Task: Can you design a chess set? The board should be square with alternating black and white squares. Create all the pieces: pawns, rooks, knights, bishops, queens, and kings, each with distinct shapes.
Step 4383:
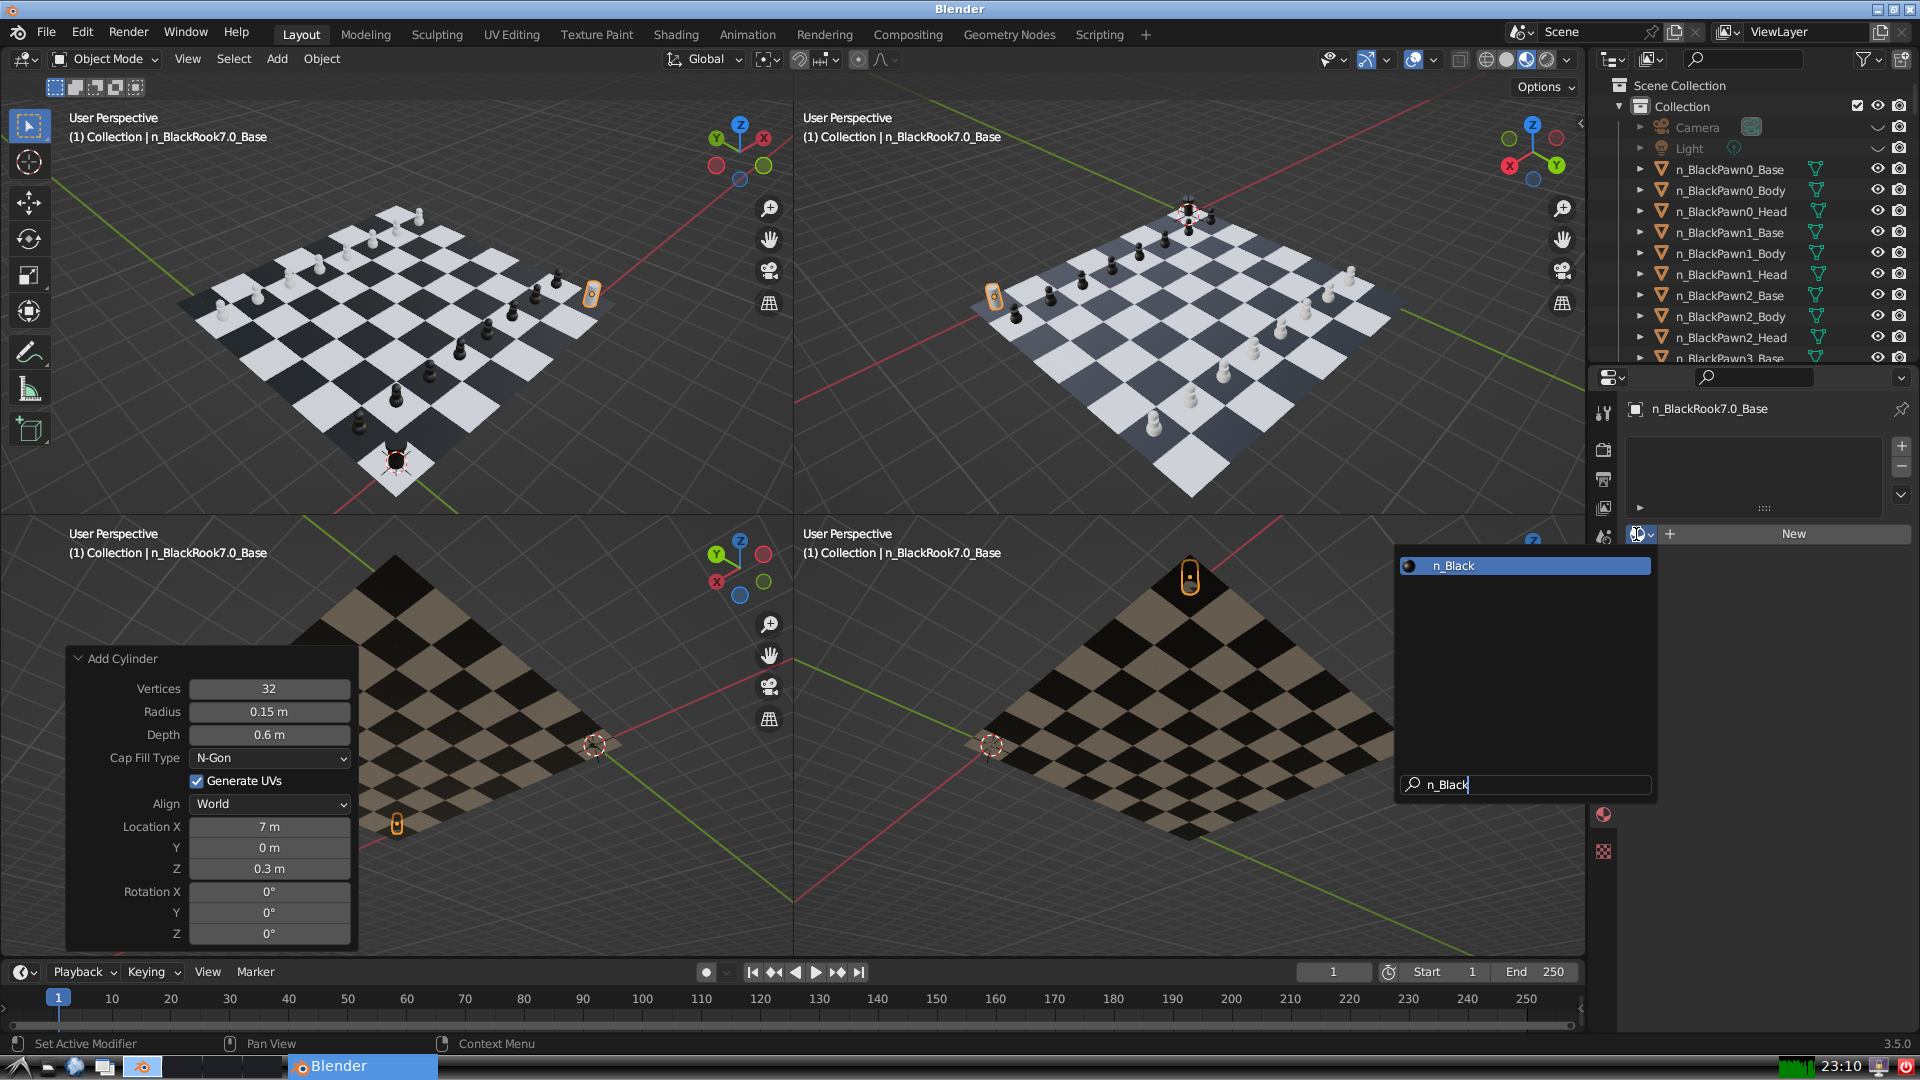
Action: {"key_press": ['Return']}